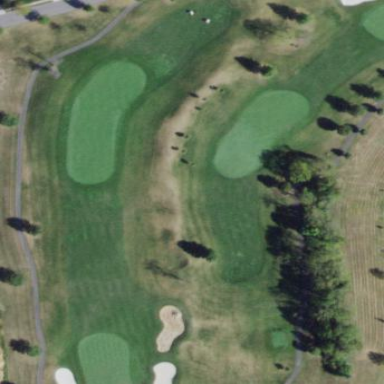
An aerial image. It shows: Golf fairway in the image.